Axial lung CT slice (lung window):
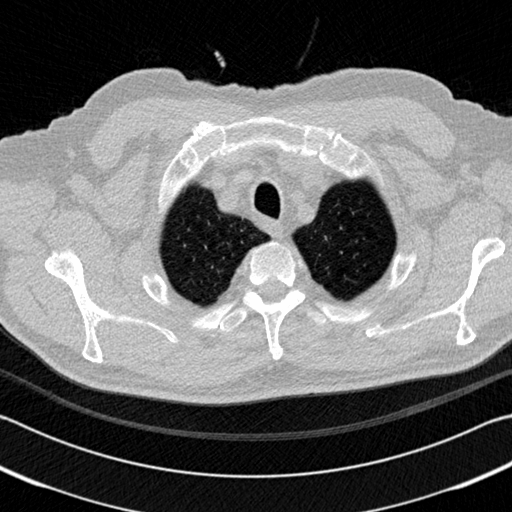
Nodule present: no